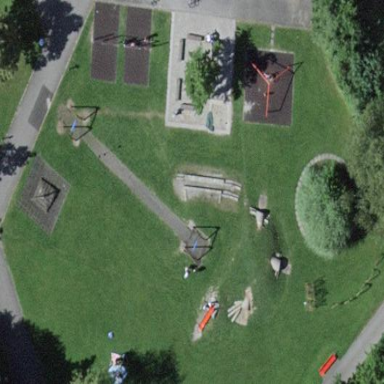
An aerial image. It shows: Playground area for leisure land.